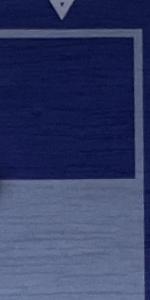
Label: Empty